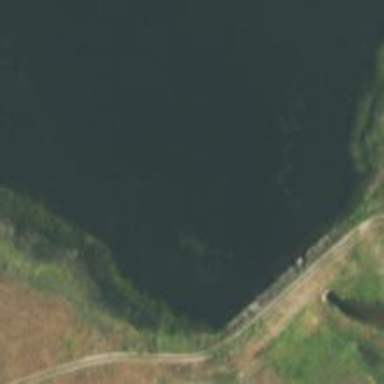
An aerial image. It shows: Dam along waterway.